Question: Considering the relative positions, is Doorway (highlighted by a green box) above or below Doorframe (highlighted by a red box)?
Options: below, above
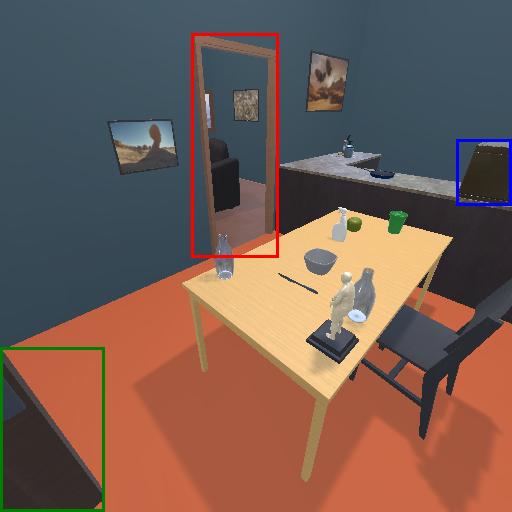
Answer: below